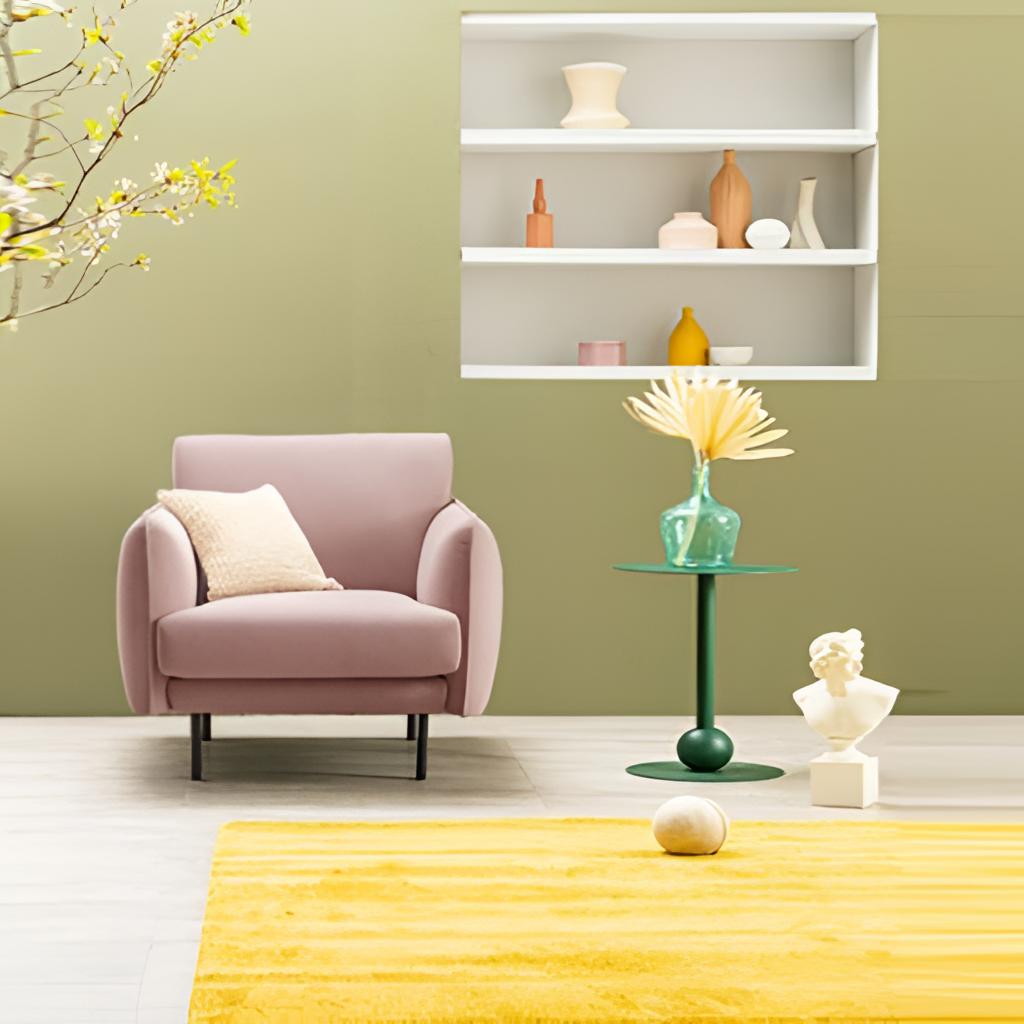
pink fabric armchair, living room, wood flooring, with plank pattern, paint wallpaper, with solid pattern, modern